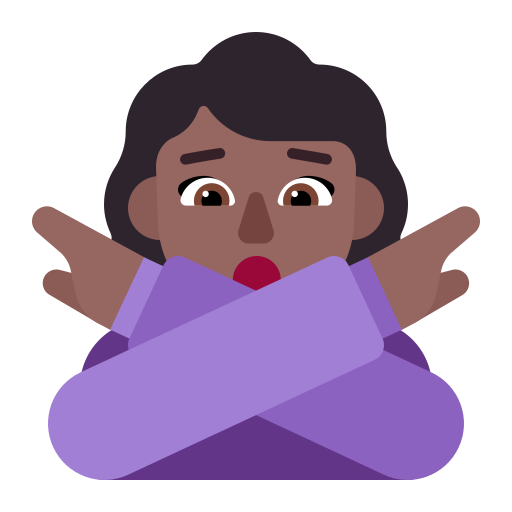
woman gesturing no flat  dark